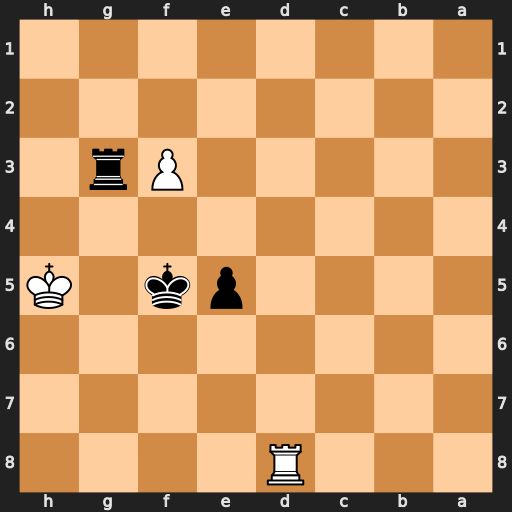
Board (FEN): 3R4/8/8/4pk1K/8/5Pr1/8/8
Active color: b
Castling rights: -
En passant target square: -
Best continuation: Rh3#